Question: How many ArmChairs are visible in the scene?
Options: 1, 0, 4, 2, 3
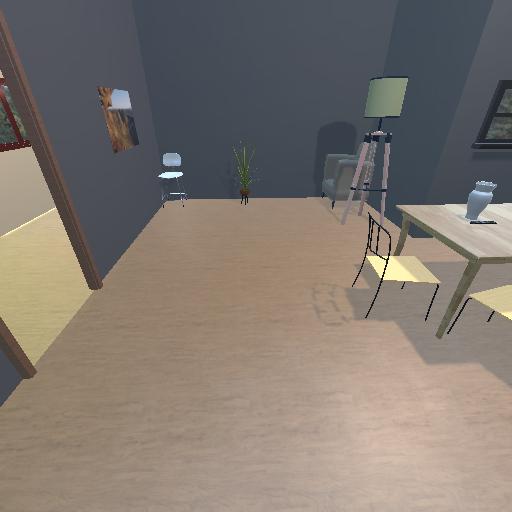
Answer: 1